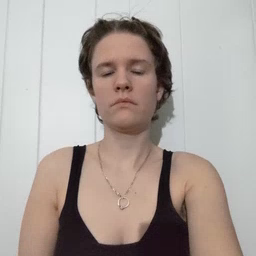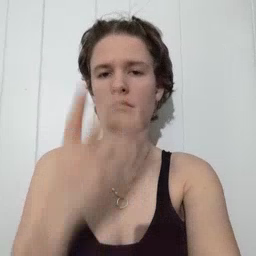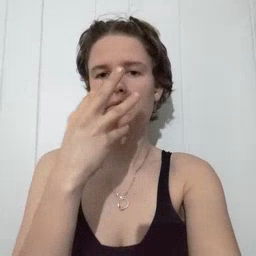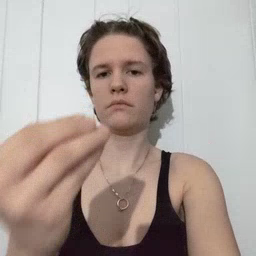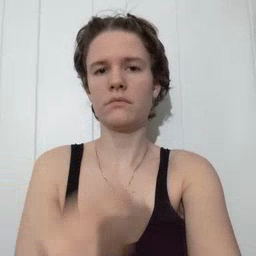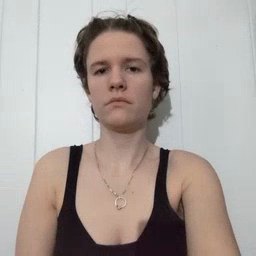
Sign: wolf